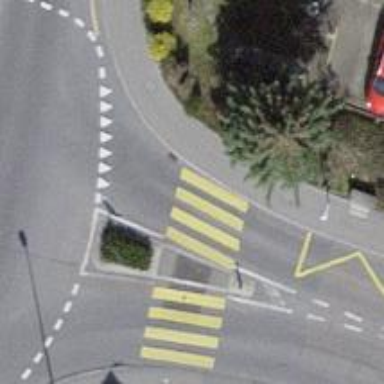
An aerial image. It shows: Kerb barrier.